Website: macys
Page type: account-selection
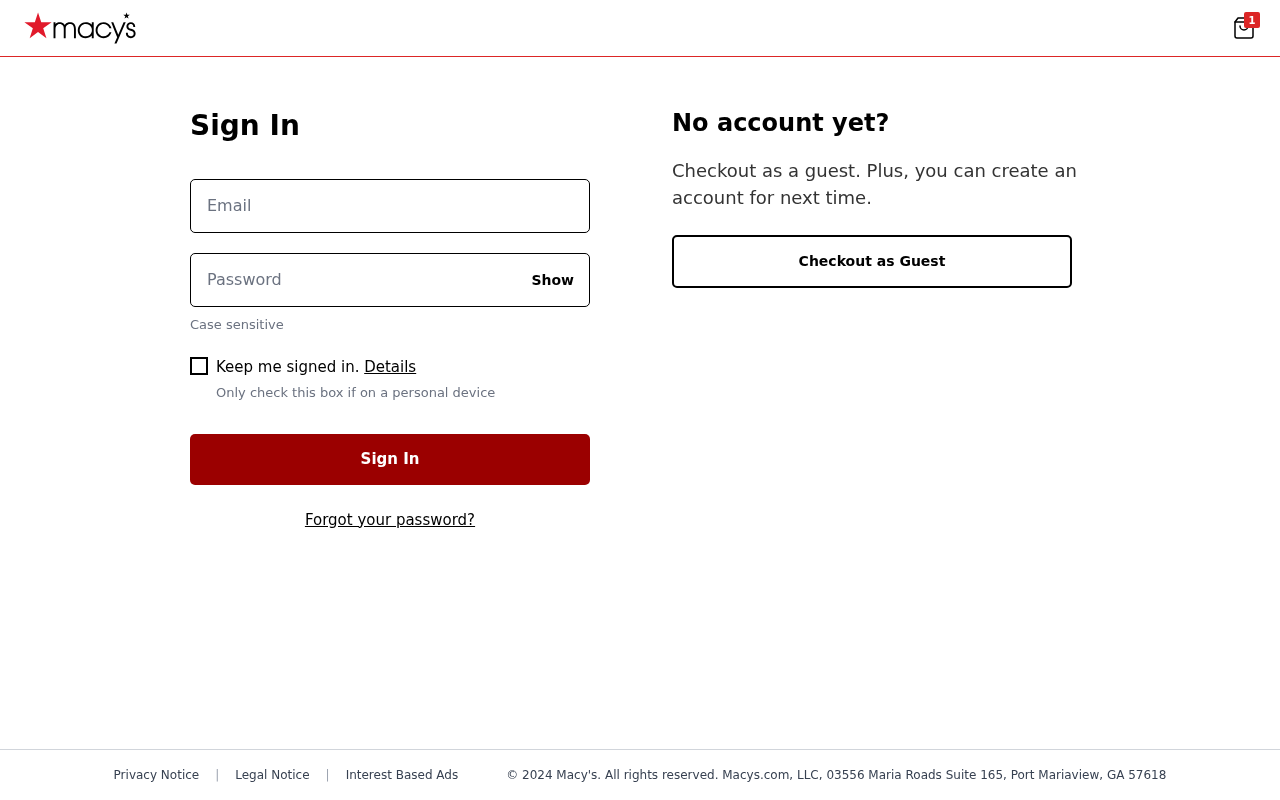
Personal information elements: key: PII_LOGIN_USERNAME
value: claudia483
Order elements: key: ORDER_NUM_ITEMS
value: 1